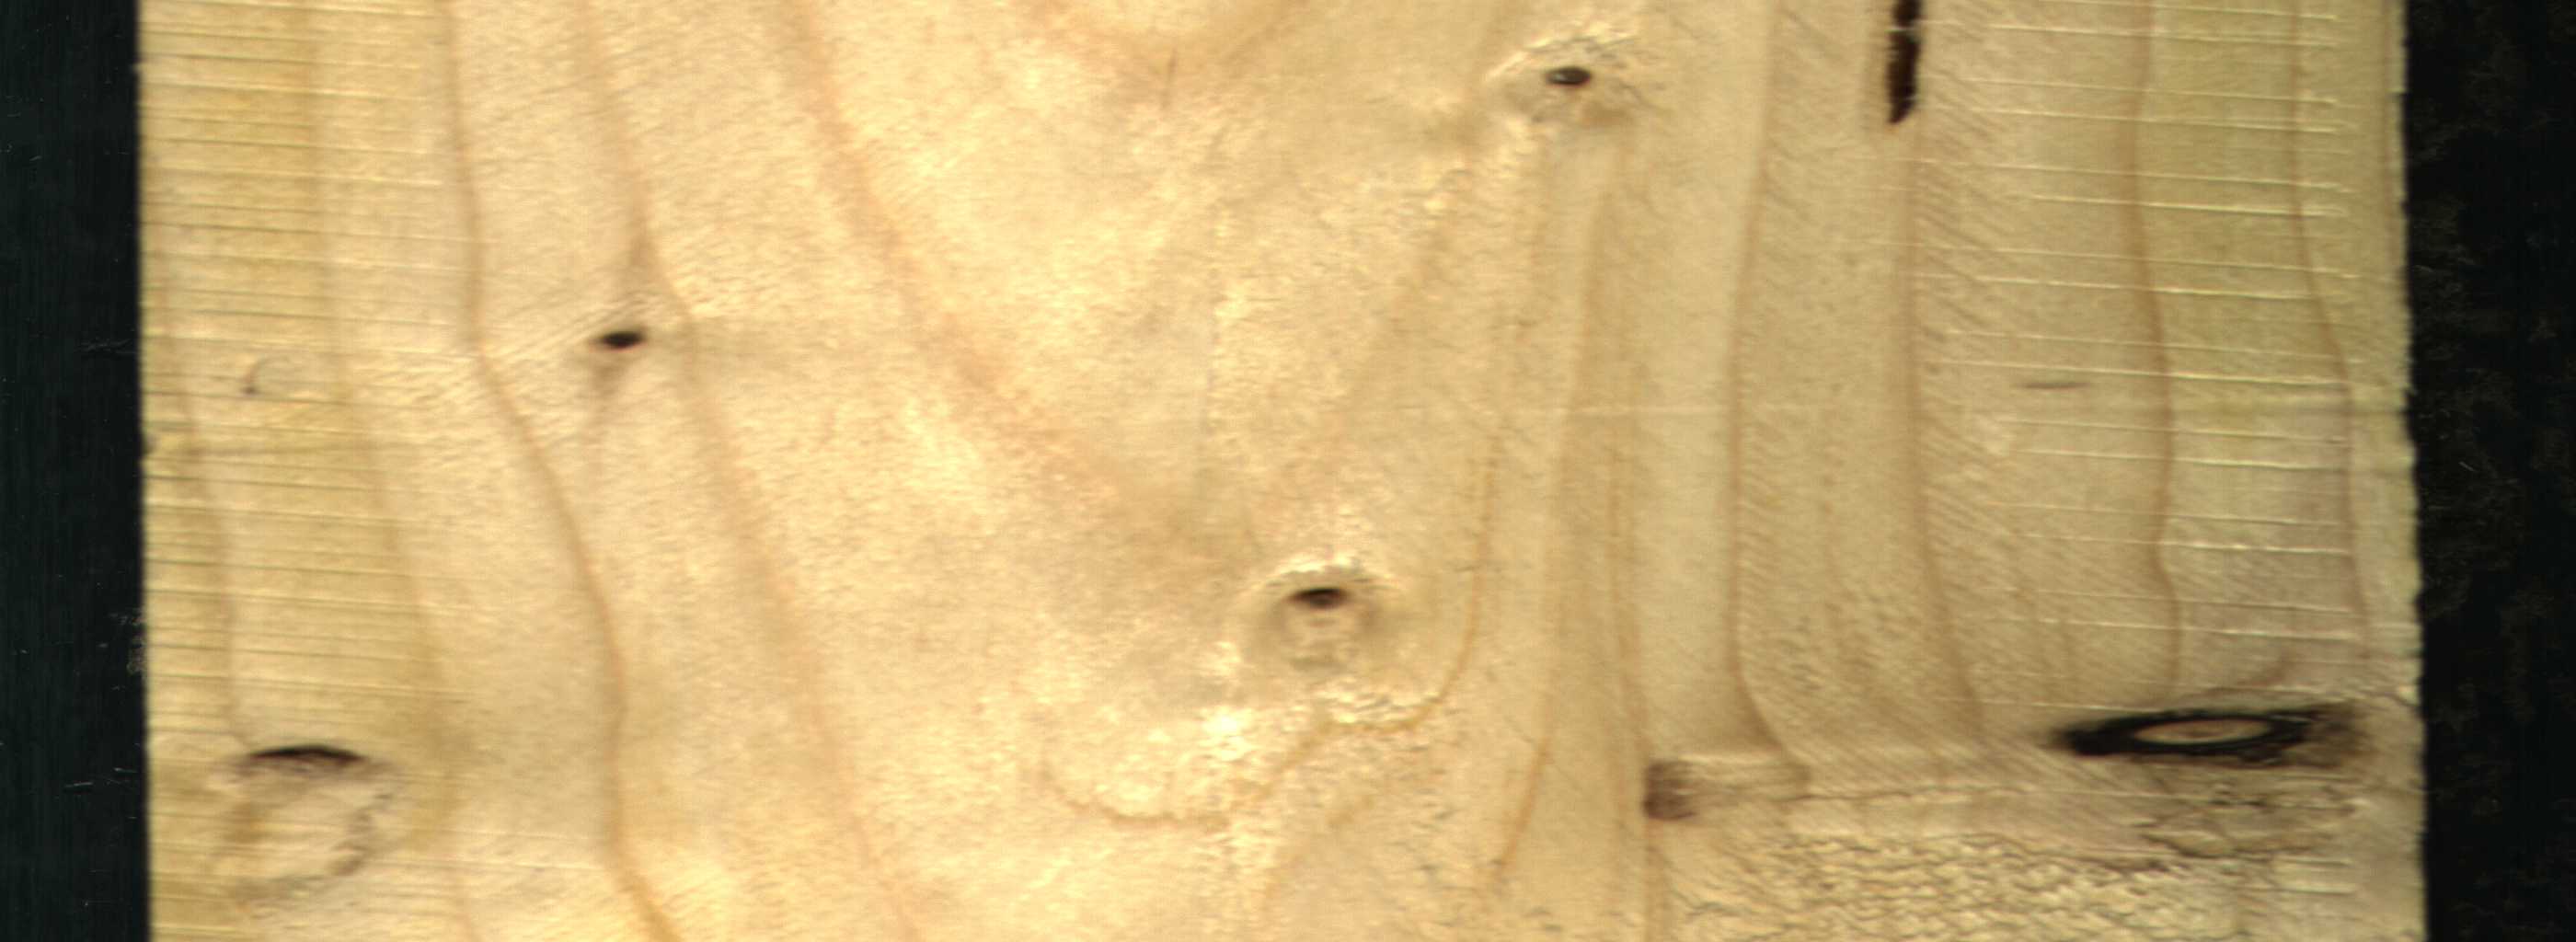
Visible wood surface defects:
resin
resin
Dead_Knot
Dead_Knot
Dead_Knot
Live_Knot
Live_Knot